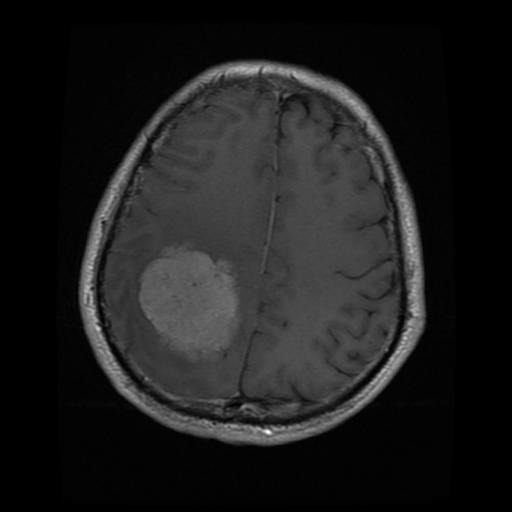
Label: meningioma